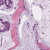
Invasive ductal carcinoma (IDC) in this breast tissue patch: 1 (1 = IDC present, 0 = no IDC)